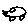
Label: car